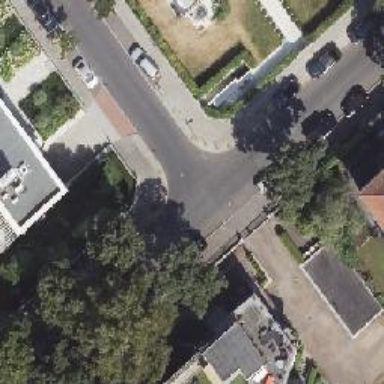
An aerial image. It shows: Residential road with asphalt surface. There are separate sidewalks on both sides. Parking is parallel with half on the kerb.